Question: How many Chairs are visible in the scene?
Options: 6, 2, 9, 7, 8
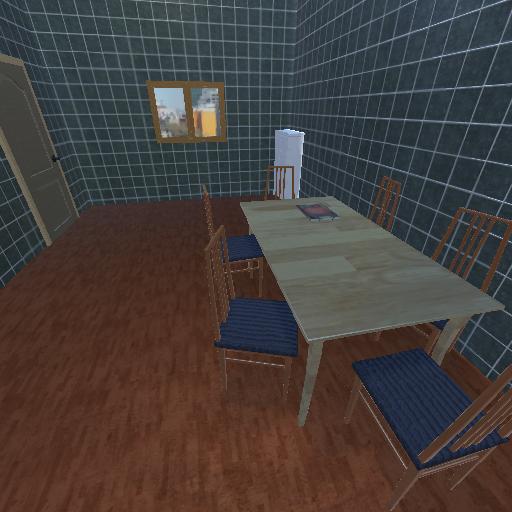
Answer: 6